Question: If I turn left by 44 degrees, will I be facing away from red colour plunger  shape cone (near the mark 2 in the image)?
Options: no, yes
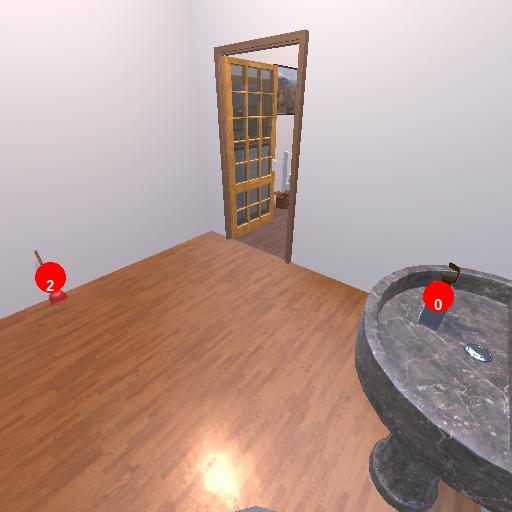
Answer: no